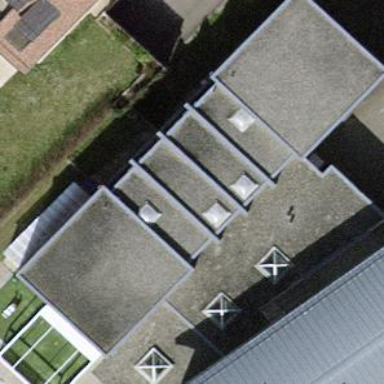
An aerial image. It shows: School building with school amenities.